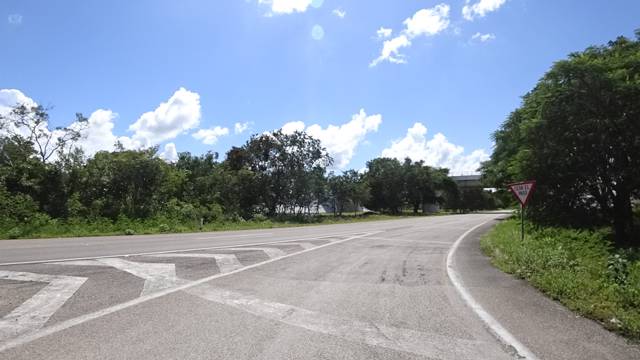
Region: Mexico
Coordinates: 20.742, -88.202